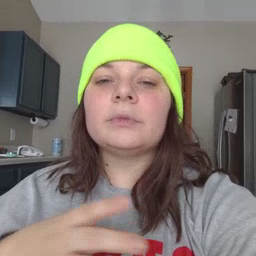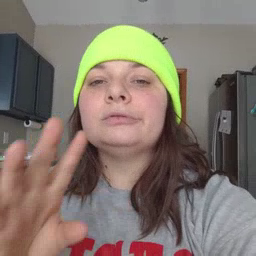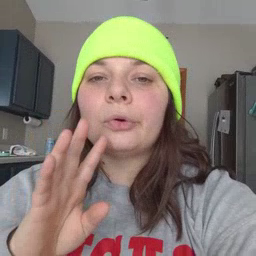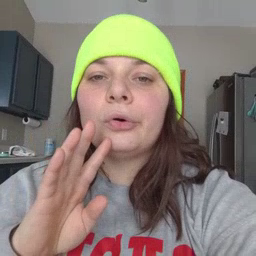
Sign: talk